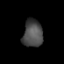
Tissue: prostate
Cell type: T cells
Senescence score: 0.3462
Nuclear area (px): 531
Mean DAPI intensity: 75.369